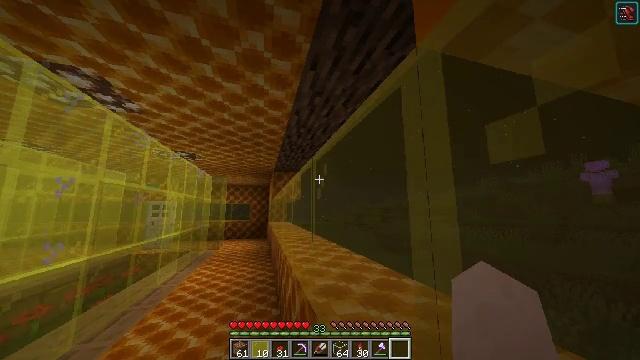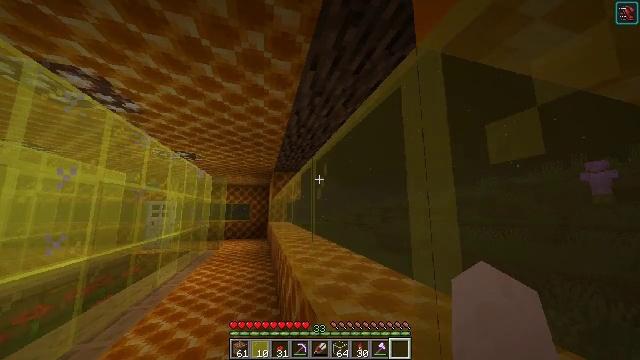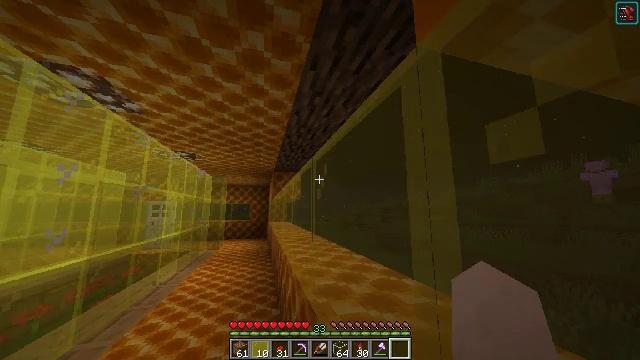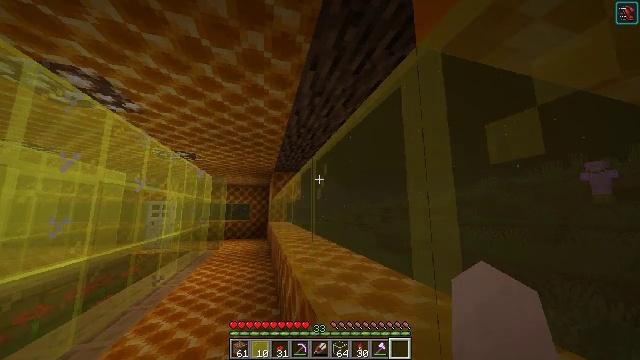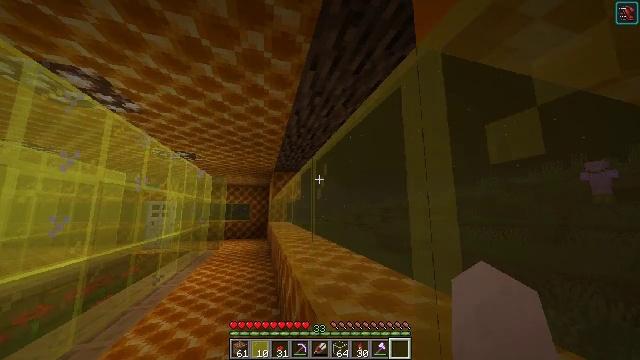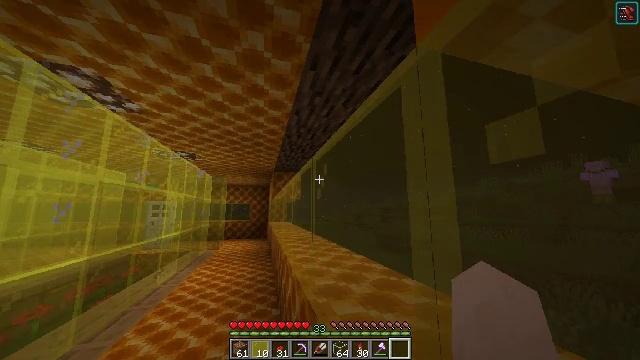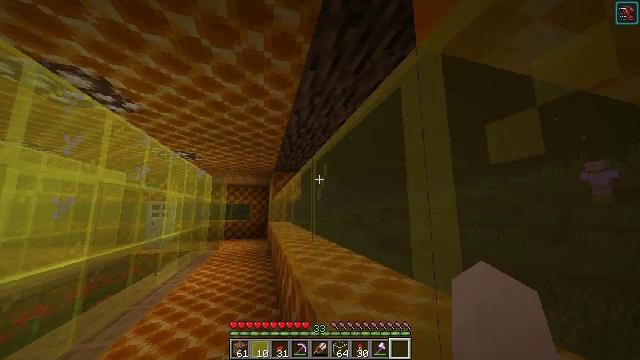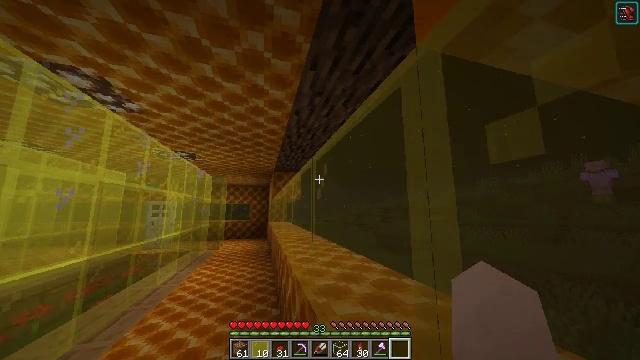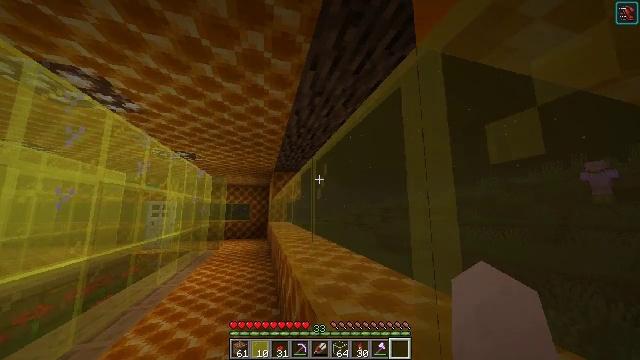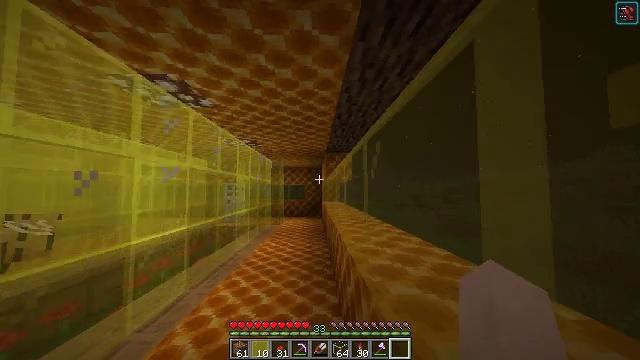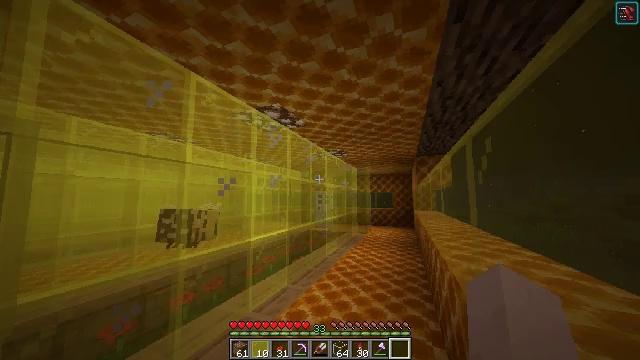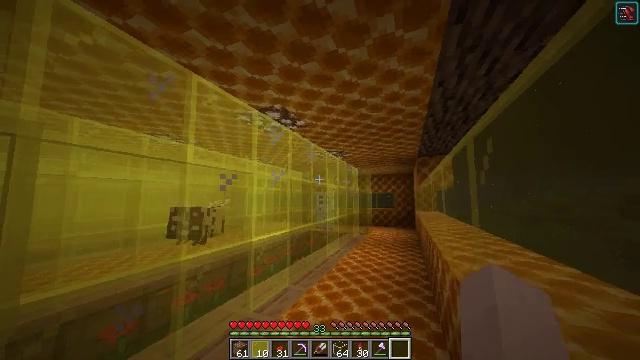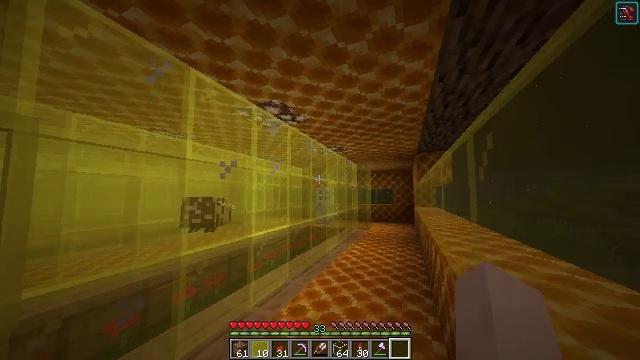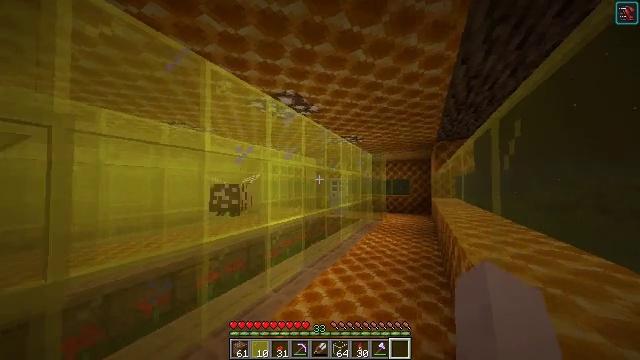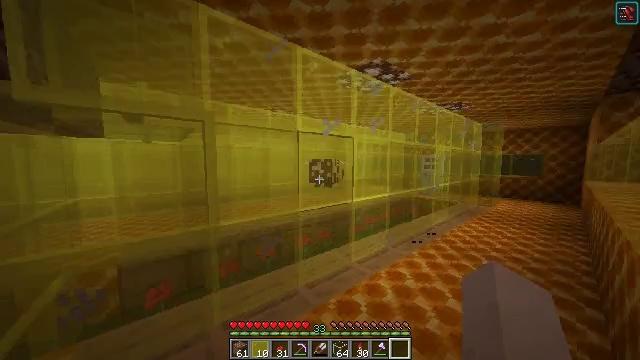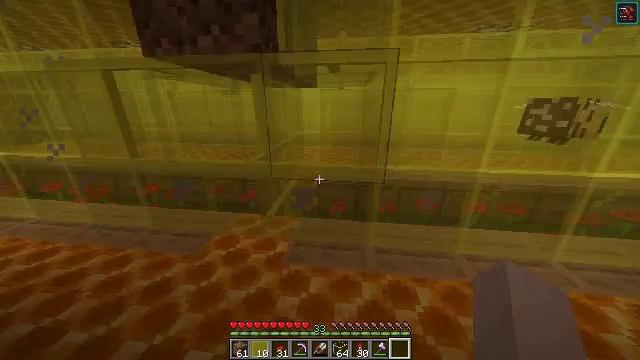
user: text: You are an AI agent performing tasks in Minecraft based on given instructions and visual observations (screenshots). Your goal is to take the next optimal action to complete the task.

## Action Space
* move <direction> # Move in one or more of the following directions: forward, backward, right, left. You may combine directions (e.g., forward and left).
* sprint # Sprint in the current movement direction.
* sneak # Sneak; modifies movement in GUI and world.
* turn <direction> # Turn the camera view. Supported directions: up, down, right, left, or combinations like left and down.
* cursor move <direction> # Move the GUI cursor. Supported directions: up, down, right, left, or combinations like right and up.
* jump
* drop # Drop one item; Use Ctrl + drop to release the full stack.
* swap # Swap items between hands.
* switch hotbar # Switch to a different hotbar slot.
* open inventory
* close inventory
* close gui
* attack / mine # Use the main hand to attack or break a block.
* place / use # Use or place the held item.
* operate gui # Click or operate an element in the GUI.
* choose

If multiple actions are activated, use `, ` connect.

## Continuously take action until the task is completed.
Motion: motion action
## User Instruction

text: Craft a honeycomb block by arranging honeycombs in the crafting grid.
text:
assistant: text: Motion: no_op
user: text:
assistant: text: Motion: no_op
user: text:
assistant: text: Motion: no_op
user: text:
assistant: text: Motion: no_op
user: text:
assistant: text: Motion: no_op
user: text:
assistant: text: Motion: no_op
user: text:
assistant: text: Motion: no_op
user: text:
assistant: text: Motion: no_op
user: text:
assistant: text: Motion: turn left and down
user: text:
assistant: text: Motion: turn left and up
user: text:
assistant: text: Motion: no_op
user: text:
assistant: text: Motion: turn down
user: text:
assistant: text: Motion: turn left and down
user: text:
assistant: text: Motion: turn left and down
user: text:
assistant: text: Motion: turn left and down
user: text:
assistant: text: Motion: turn left and down
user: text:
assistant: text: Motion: turn left and up
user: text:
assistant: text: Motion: no_op
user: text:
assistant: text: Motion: no_op
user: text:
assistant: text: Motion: no_op
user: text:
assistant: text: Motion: turn left and down
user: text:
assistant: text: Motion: no_op
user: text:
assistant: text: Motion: turn up
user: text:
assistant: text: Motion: move forward and move left, turn right and up
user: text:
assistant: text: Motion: move forward and move left, turn right and up
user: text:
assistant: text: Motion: move forward and move left, turn right and up
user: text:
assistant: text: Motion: move forward and move left, turn right and up
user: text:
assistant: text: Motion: move forward and move left
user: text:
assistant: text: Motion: move forward and move left
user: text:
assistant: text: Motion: move forward and move left